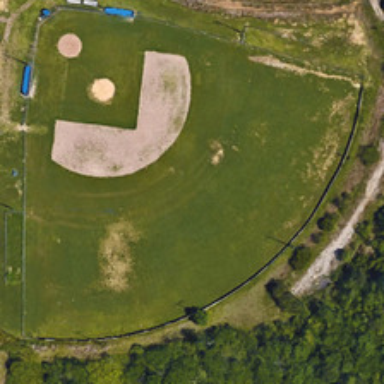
A baseball field is near many green trees .